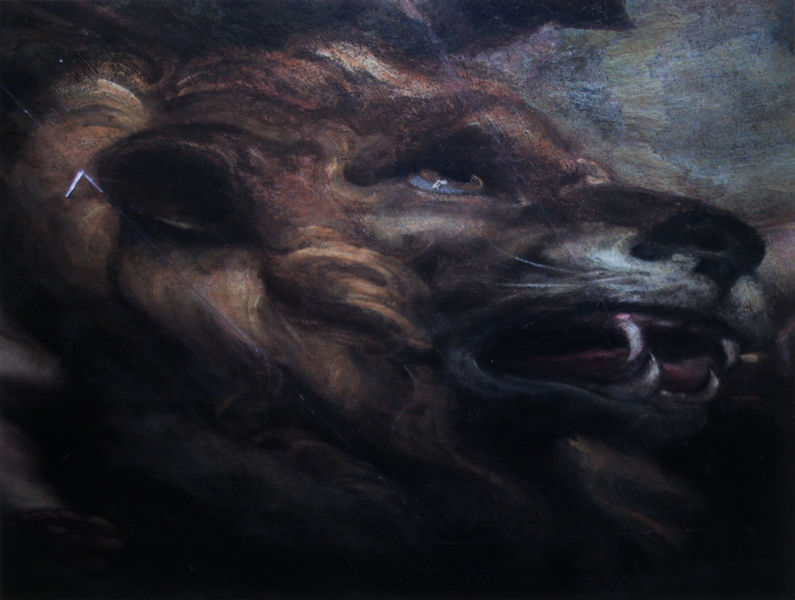
Titel: Löwenkopf (Detail aus der "Prozession")
Künstler: Peter Paul Rubens
Standort: London
Institution: Banqueting Hall
Schlagwörter: blau, dunkel, gemälde, himmel, kopf, wolf, wolken, ocker, ausschnitt, braun, frau, grau, haar, licht, nase, ohr, pastell, zeichnung, blick, tier, wolke, malerei, bart, augen, auge, ohren, fell, mähne, wellen, angst, sturm, wild, detail, unscharf, offen, schnurrhaare, radierung, barthaare, pupille, zähne, fuchs, schnauze, maul, zunge, löwe, fang, weich, zorn, ungeheuer, vage, himmelfahrt, raubkatze, verzerrt, raubtier, eckzähne, reißzahn, reißzähne, wolfskopf, kompas